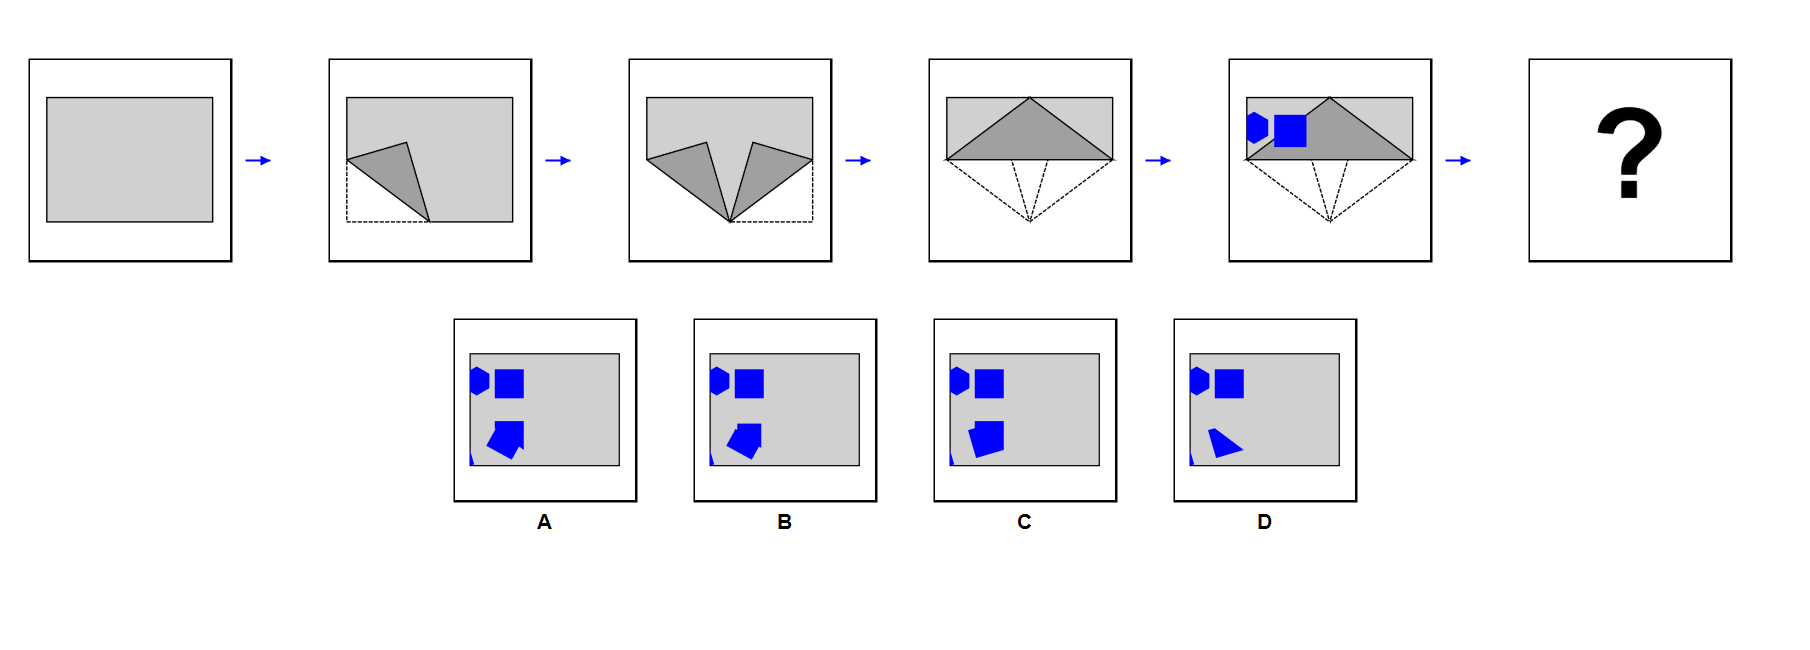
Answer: C